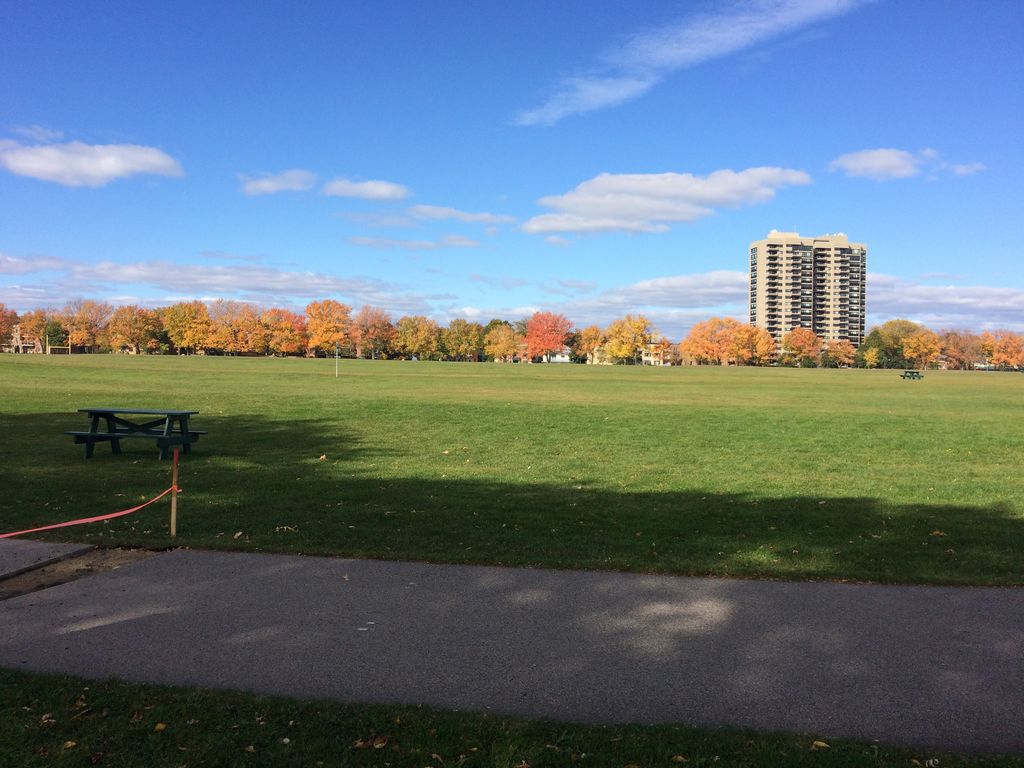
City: quebec_city